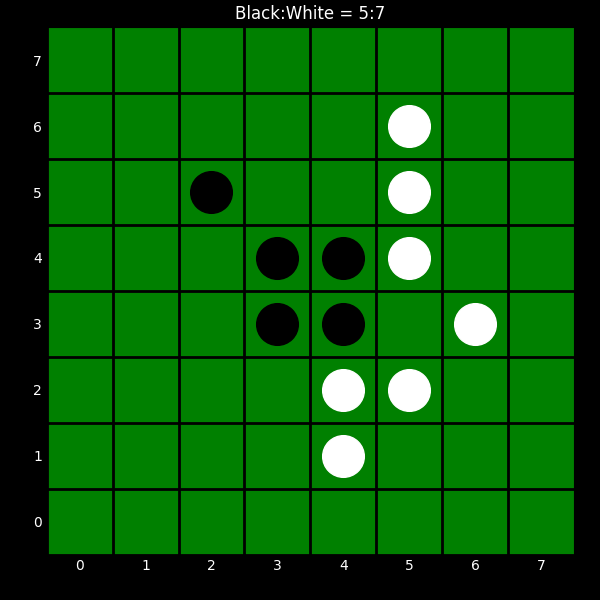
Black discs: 5
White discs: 7